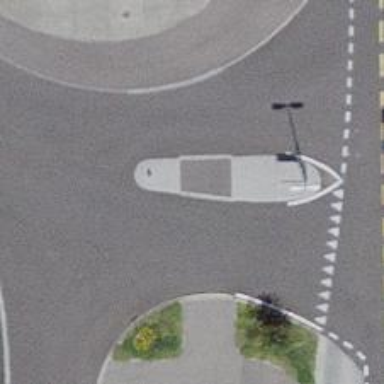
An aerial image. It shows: Uncontrolled crossing.